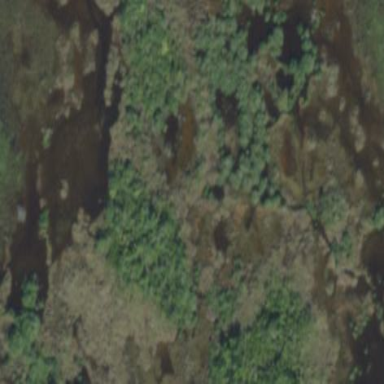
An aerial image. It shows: Mangrove wetland featuring Mangrove Swamp plant community.